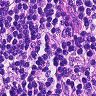
Metastatic tissue present: no